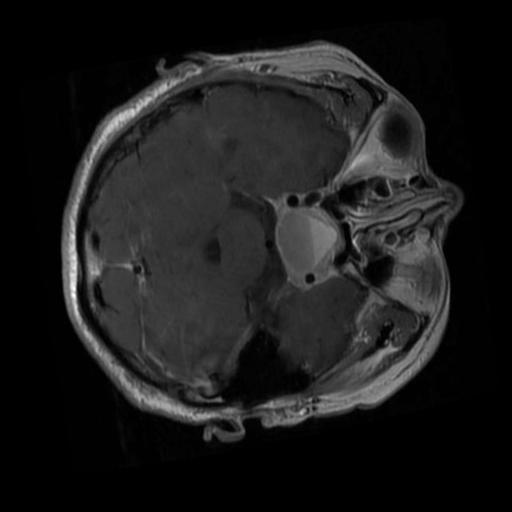
Label: brain_tumor